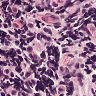
Metastatic tissue present: no